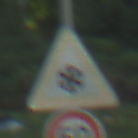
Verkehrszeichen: SchneeOderEisglaette
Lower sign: Geschwindigkeit50
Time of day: SunriseSunset
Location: Outdoor (Suburban)
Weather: PartlyCloudy
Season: NotSpecified
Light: Natural